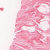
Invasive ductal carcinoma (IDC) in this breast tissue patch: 0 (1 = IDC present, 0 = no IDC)